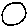
Label: circle